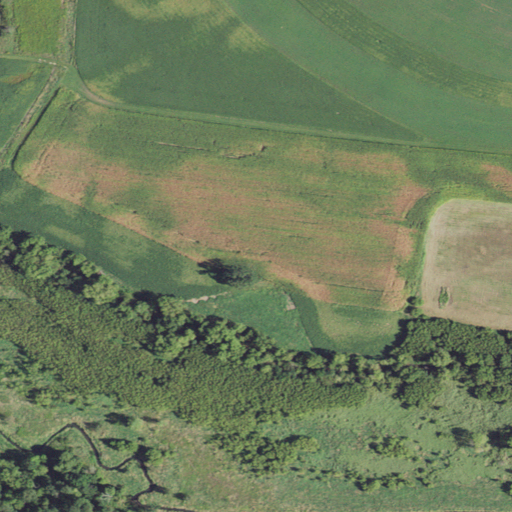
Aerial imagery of valley in Wisconsin named Britt Valley containing cultivated crops, herbaceous wetlands, pasture, deciduous forest, and mixed forest